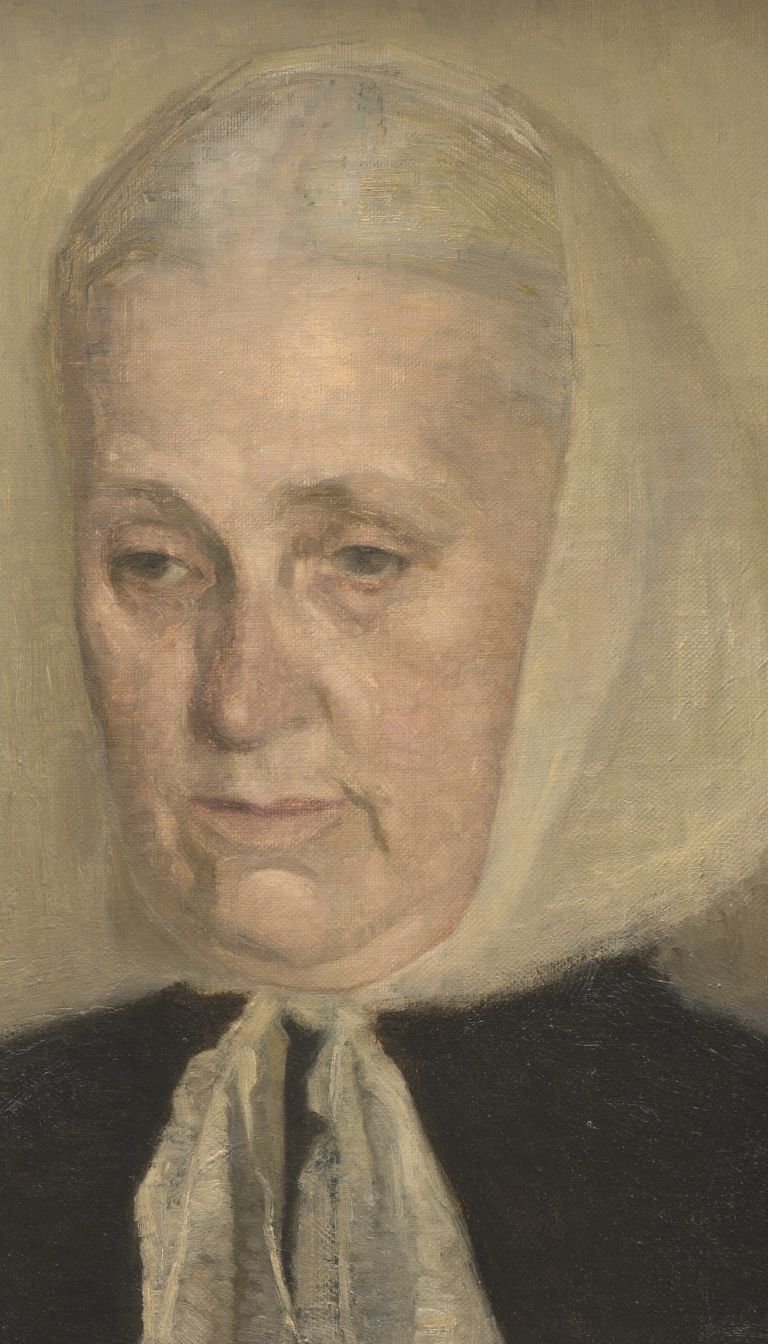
portrait painting, close up, bright diffused light, elderly woman in dark dress with white head covering and white lace bow at neckline, gaze directed downward and to the left, heavily lined face, warm olive beige background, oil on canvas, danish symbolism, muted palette